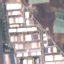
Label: Industrial